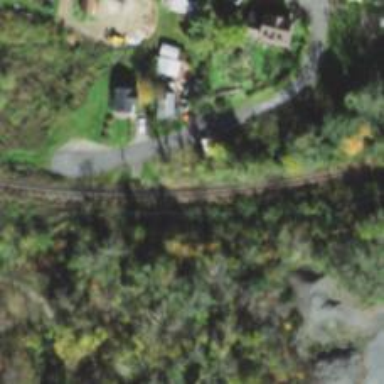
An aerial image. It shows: Abandoned railway.